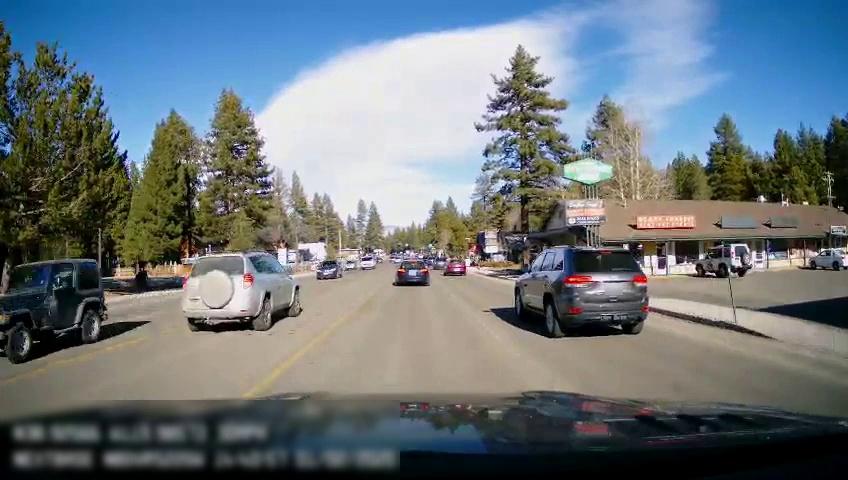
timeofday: Day
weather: Sunny
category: Drivable Space
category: Vehicles | Car
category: Vehicles | Car
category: Vehicles | SUV
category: Vehicles | Car
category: Vehicles | SUV
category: Vehicles | SUV
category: Vehicles | SUV
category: Vehicles | Car
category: Vehicles | SUV
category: Vehicles | SUV
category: Lanes | Opposite Lane
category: Lanes | Current Lane